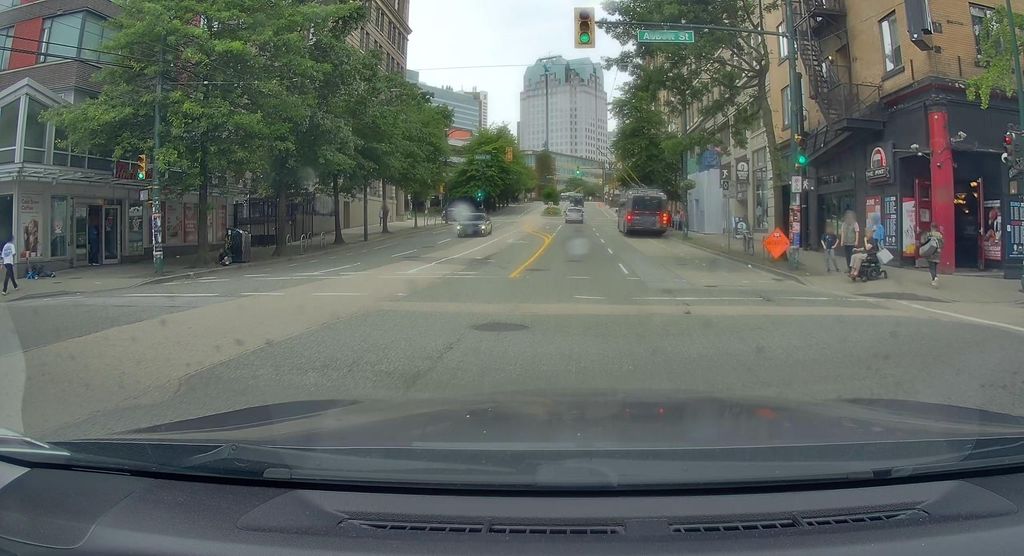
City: vancouver